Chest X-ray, AP view. Patient: 44 years old, sex F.
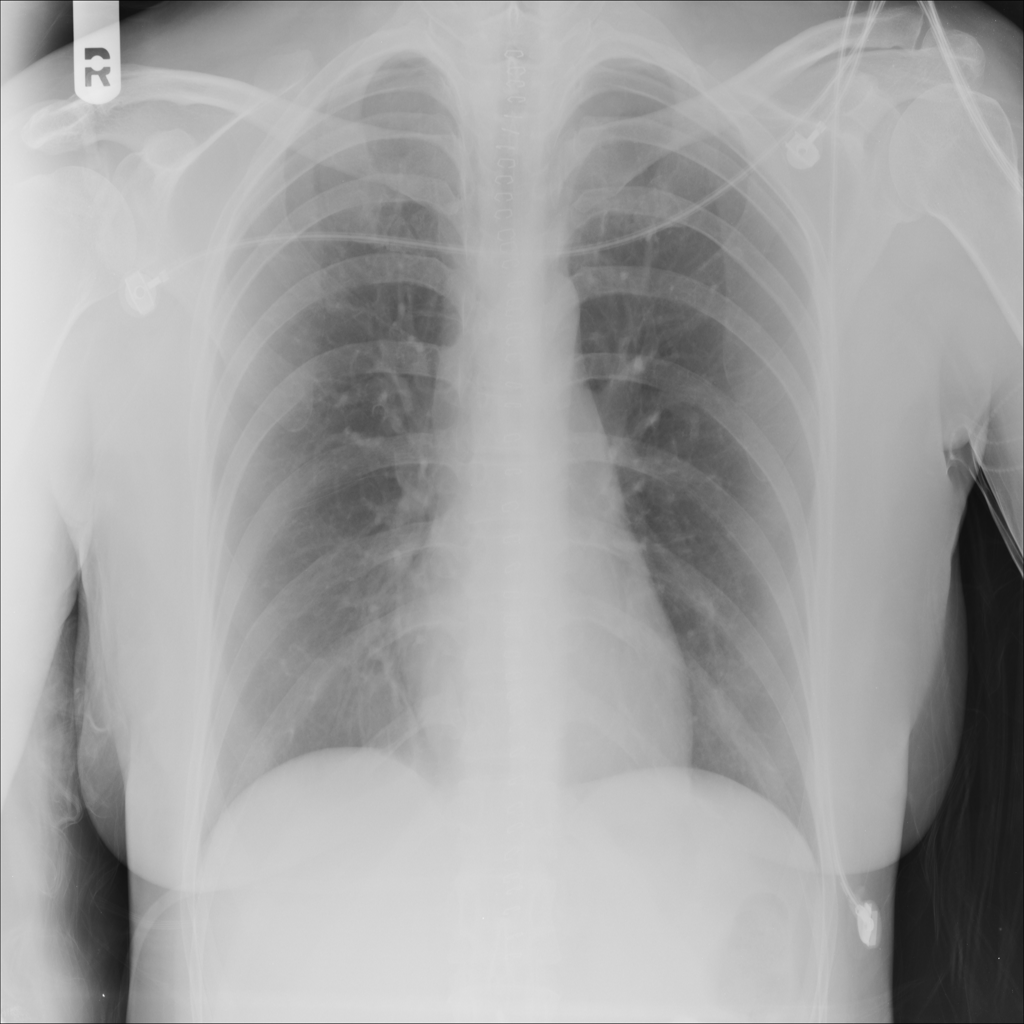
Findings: No Finding